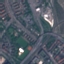
Label: Highway